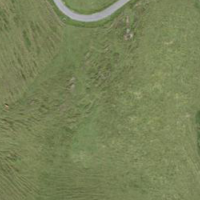
EUNIS habitat code: 23
Species observed at this site:
Eryngium alpinum